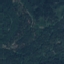
Land use / land cover class: Forest